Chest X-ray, PA view. Patient: 66 years old, sex F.
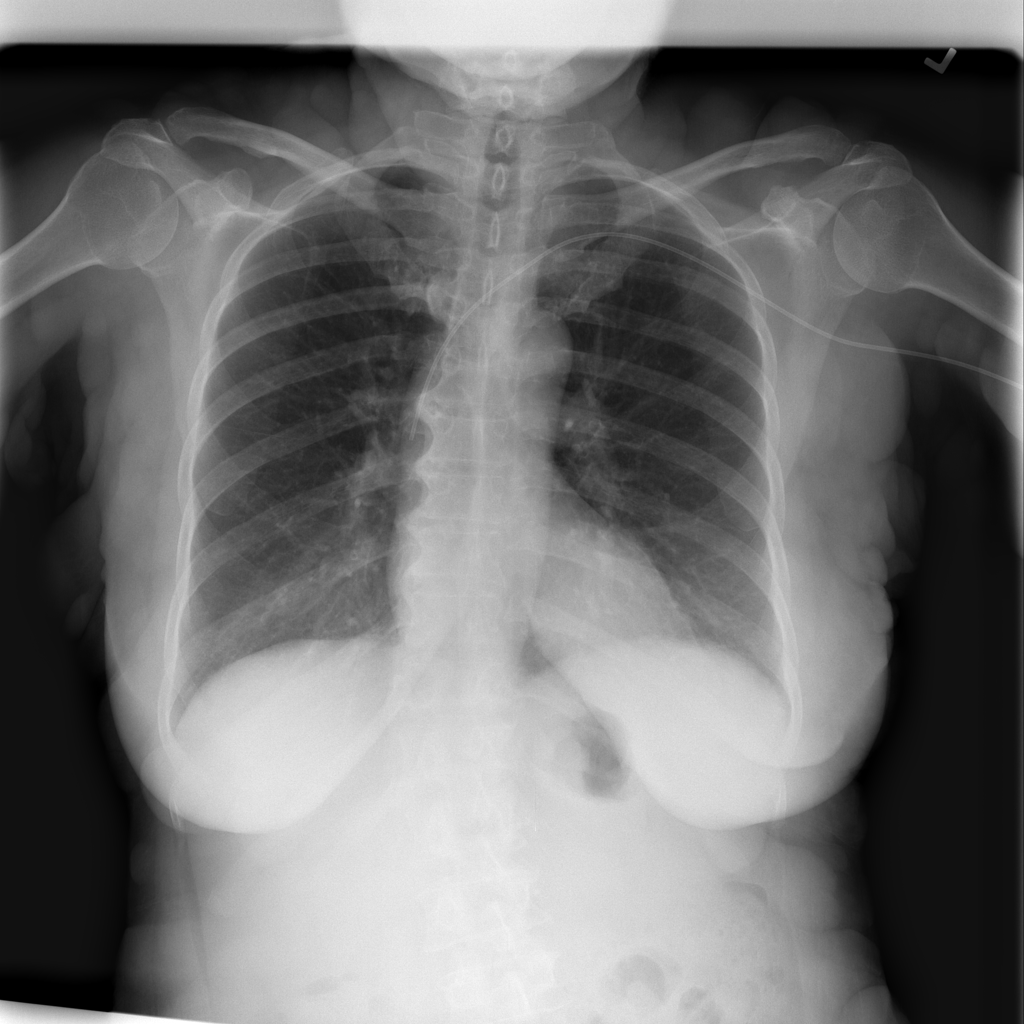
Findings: Atelectasis, Nodule